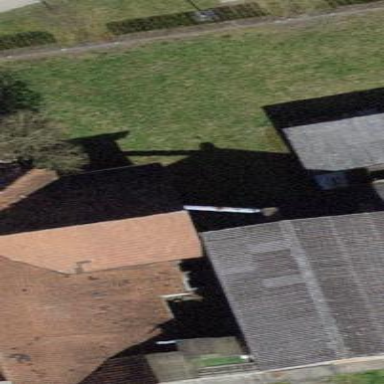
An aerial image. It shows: Building with tiled roof.